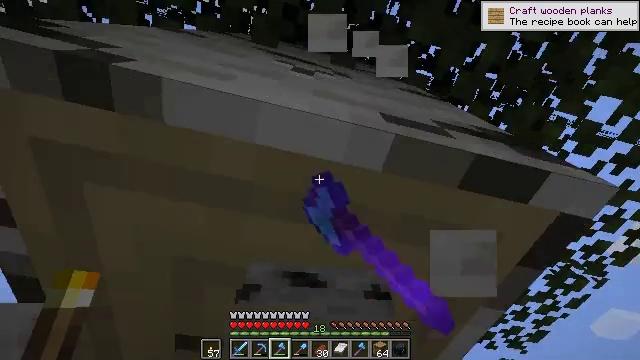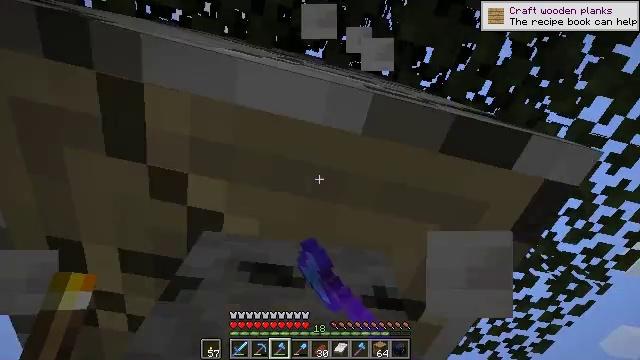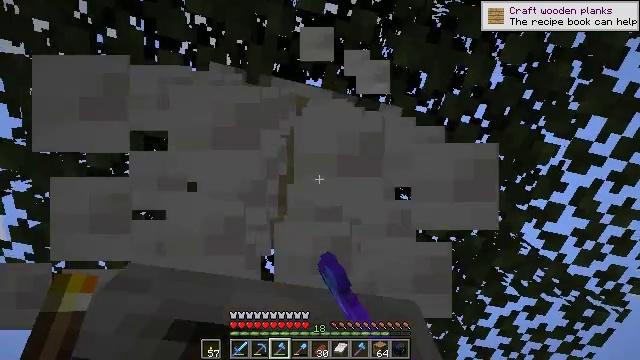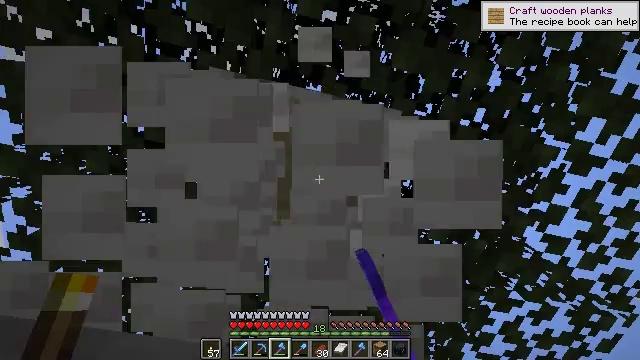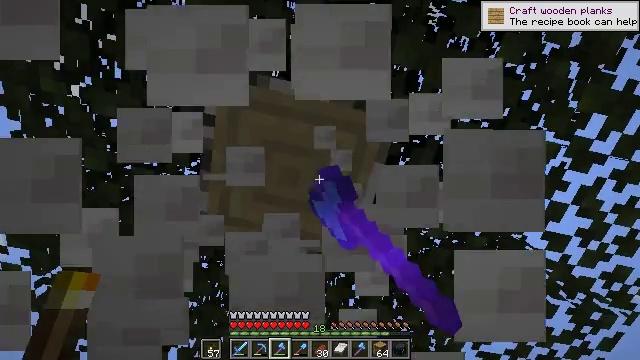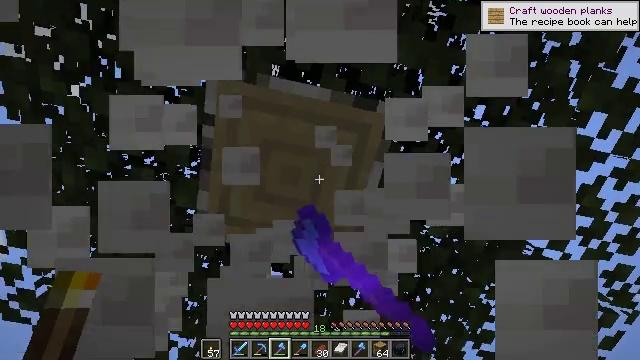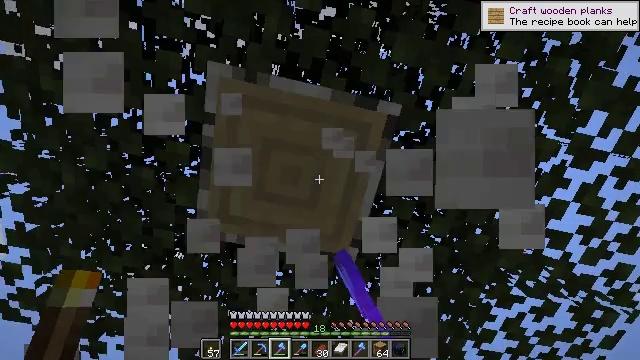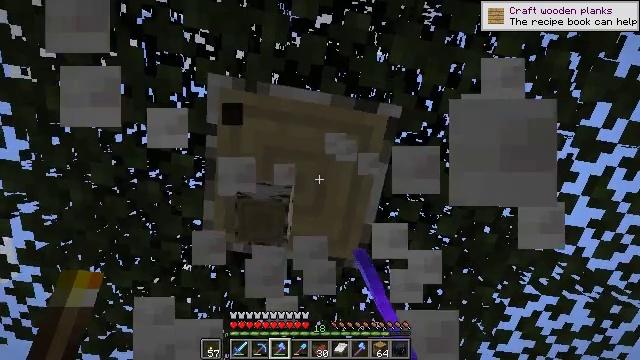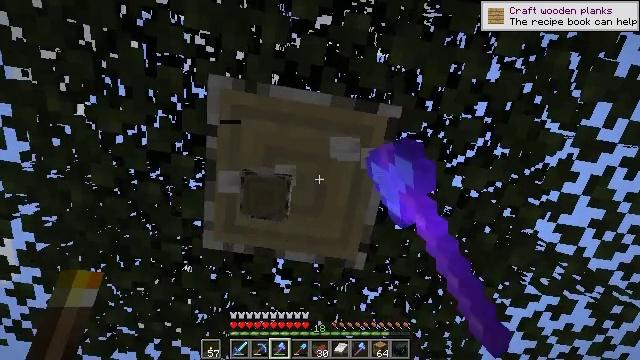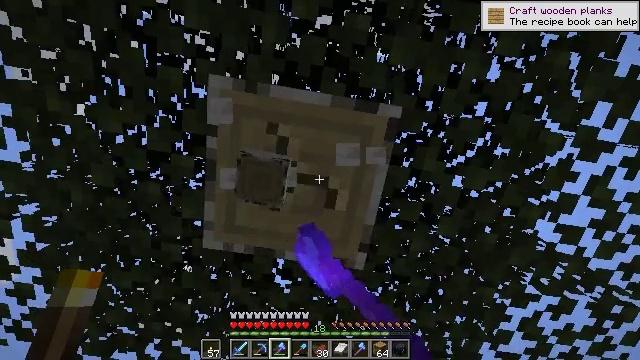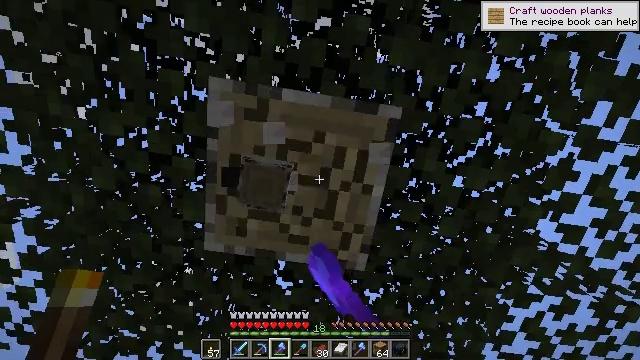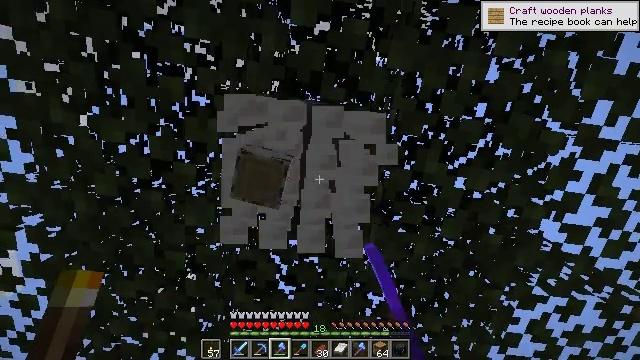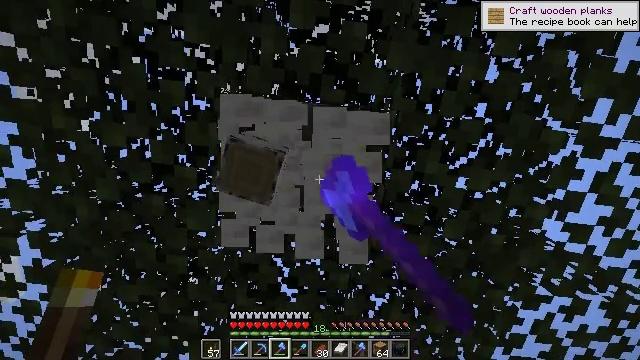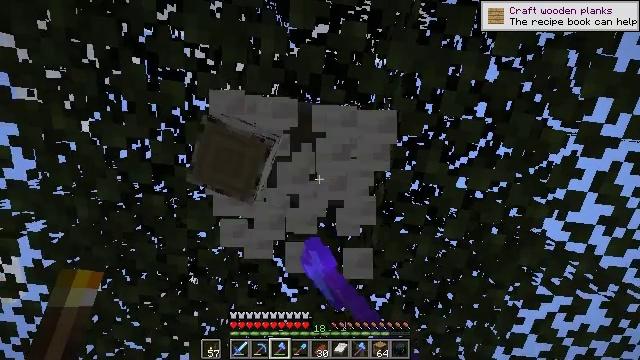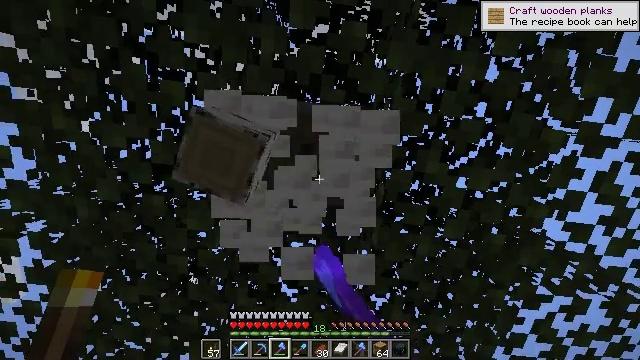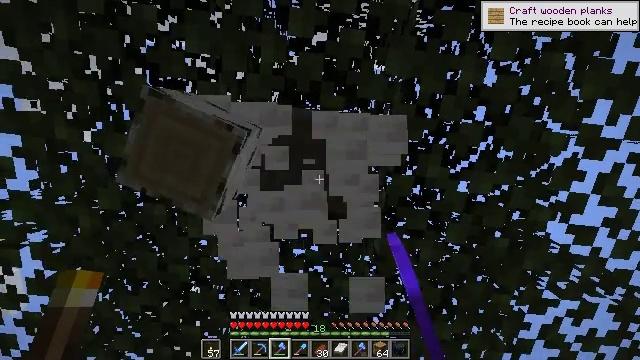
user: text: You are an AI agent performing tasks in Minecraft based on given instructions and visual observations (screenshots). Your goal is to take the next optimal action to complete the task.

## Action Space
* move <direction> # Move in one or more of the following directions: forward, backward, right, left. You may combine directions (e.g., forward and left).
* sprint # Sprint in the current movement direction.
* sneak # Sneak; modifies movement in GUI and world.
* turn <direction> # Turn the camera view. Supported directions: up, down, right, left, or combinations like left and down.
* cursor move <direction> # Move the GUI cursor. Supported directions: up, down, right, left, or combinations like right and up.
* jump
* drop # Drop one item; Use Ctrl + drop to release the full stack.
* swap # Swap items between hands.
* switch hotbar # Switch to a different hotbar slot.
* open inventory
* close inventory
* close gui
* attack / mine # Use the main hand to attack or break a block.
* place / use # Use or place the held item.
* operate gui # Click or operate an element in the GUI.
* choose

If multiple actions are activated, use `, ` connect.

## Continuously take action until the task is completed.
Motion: motion action
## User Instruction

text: Break the birch log in the forest.
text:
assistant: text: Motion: turn up, attack / mine
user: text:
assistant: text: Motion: turn up, attack / mine
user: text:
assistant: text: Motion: turn up, attack / mine
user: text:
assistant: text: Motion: attack / mine
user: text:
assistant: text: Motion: attack / mine
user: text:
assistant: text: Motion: attack / mine
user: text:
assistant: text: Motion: turn left and up, attack / mine
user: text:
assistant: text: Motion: attack / mine
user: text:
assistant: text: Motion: attack / mine
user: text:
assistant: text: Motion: attack / mine
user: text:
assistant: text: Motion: attack / mine
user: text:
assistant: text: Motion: attack / mine
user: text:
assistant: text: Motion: attack / mine
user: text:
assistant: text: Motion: attack / mine
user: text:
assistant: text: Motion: turn up, attack / mine
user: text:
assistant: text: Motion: attack / mine
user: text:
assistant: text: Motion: attack / mine
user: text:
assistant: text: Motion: attack / mine
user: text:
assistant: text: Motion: attack / mine
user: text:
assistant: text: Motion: attack / mine
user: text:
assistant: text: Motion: attack / mine
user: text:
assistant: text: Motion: attack / mine
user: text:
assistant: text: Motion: attack / mine
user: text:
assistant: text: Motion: attack / mine
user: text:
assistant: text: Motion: attack / mine
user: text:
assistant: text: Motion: turn left and up, attack / mine
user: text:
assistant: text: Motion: turn left and up, attack / mine
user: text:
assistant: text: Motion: attack / mine
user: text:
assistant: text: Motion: attack / mine
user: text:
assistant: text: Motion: attack / mine